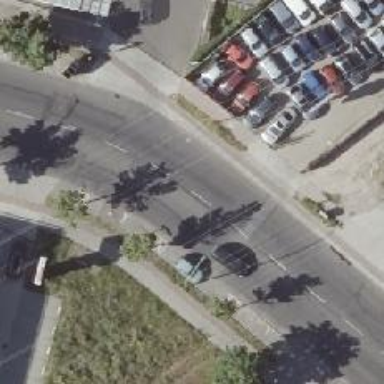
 with sidewalks on both sides and cycle track."